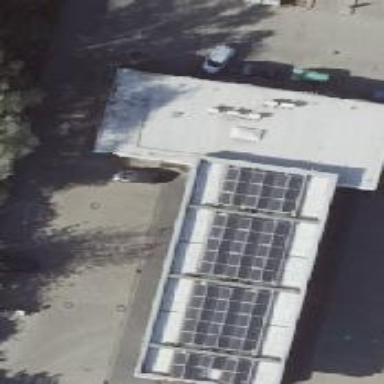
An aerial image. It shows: View of roof of building.